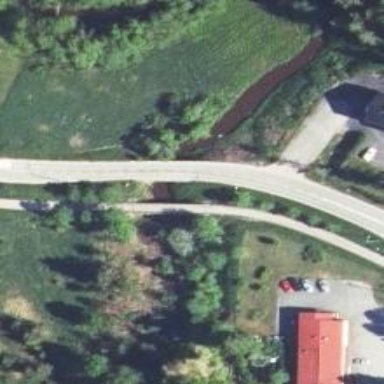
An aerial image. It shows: Tertiary road with asphalt surface that goes over bridge.